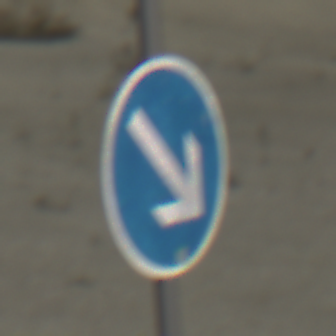
Verkehrszeichen: VorgeschriebeneVorbeifahrtRechts
Umgebung: Outdoor, Beach
Tageszeit: MorningAfternoon
Wetter: PartlyCloudy
Licht: Natural
Jahreszeit: NotSpecified
Kontrast: HighContrast